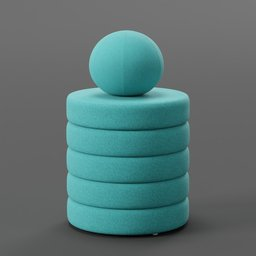
Label: furniture